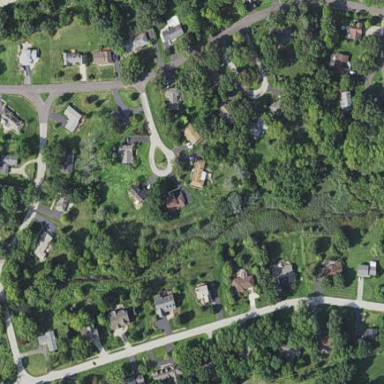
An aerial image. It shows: Single-family residential area.